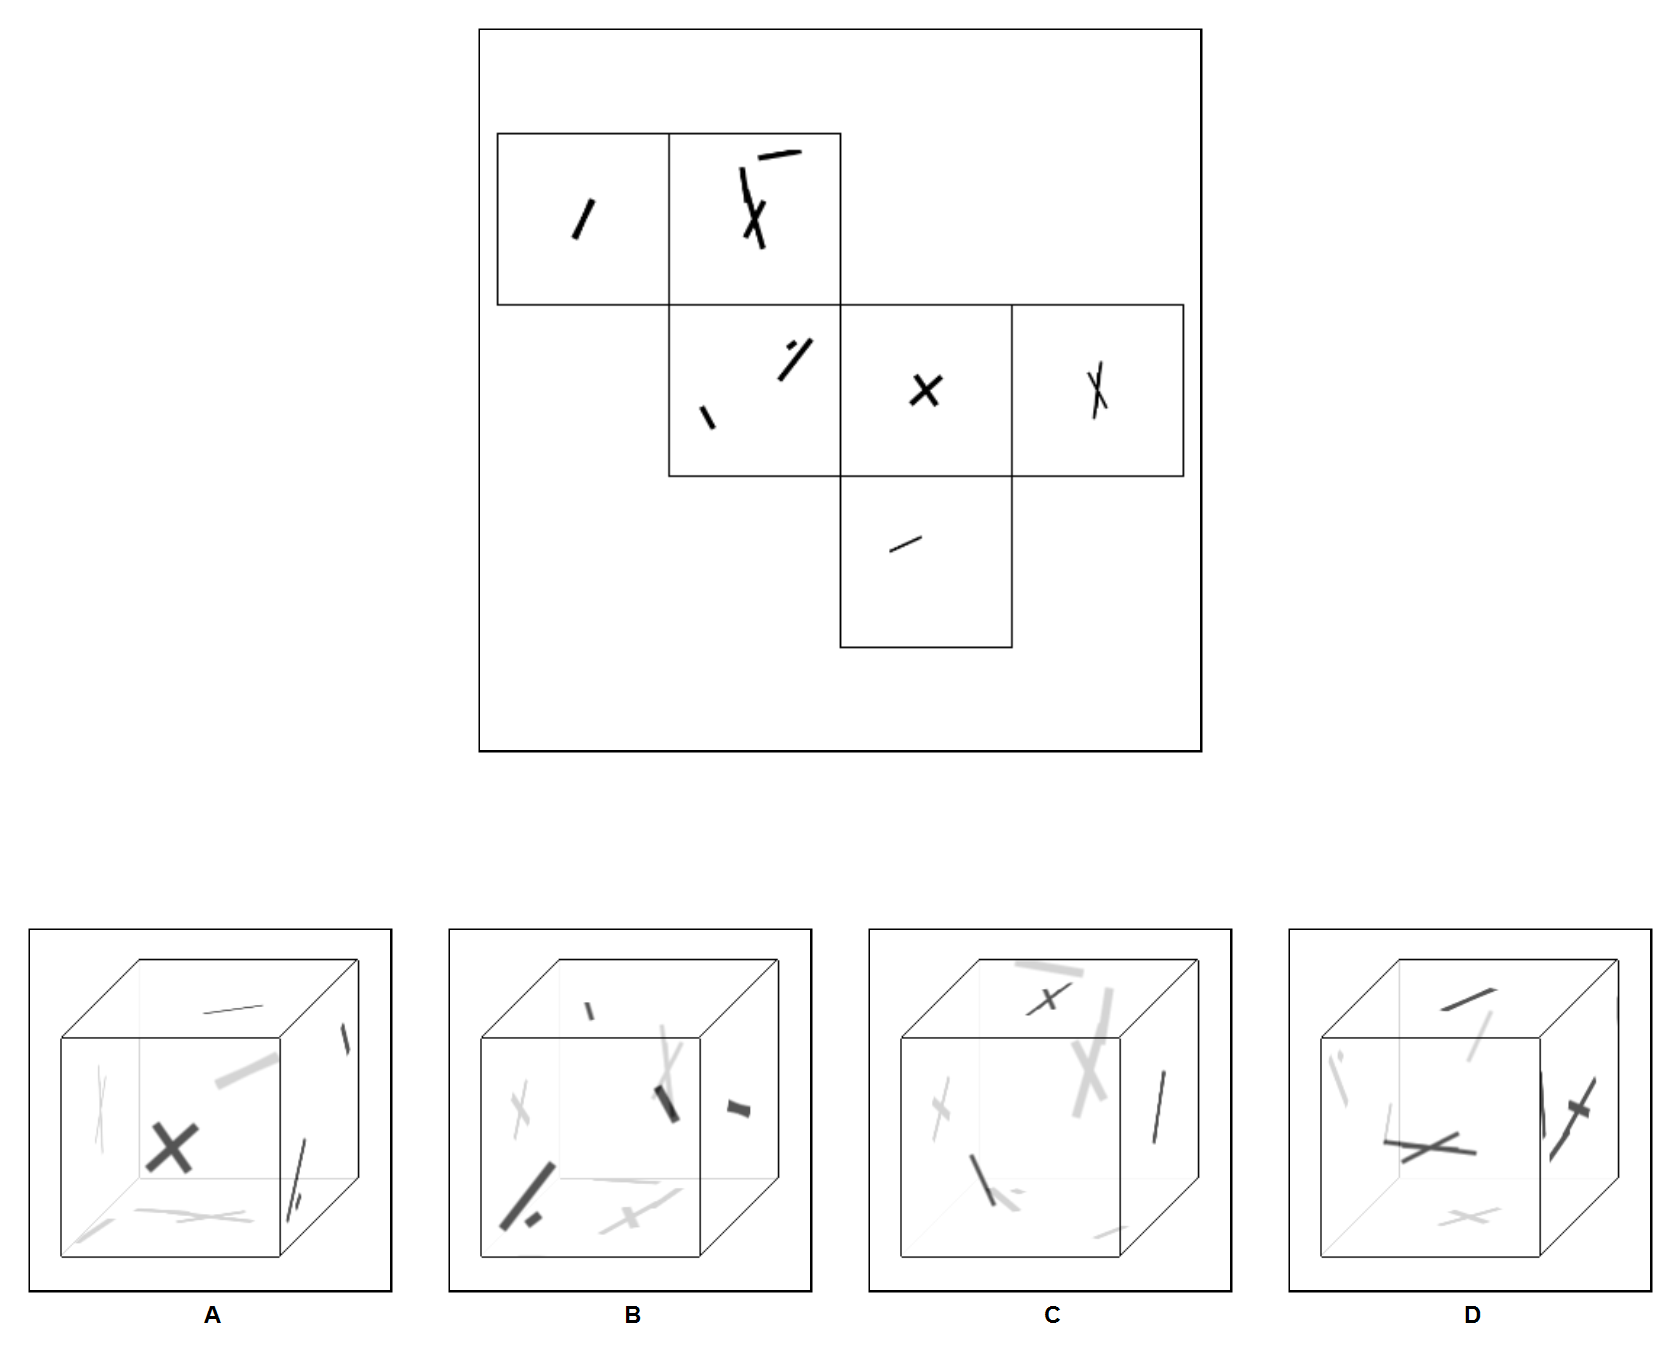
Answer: D